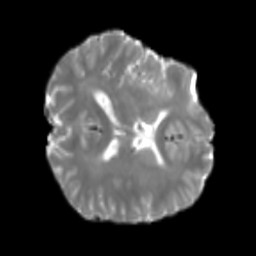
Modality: T2w
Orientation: axial
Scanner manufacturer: siemens
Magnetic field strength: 3 T
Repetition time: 4 s
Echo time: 0.0594 s